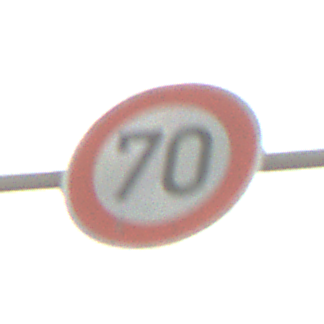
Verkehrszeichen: Geschwindigkeit70
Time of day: SunriseSunset
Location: Outdoor (Suburban)
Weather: PartlyCloudy
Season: NotSpecified
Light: Natural